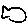
Label: fish